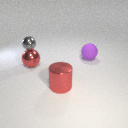
large red metal cylinder to the left of large purple rubber sphere